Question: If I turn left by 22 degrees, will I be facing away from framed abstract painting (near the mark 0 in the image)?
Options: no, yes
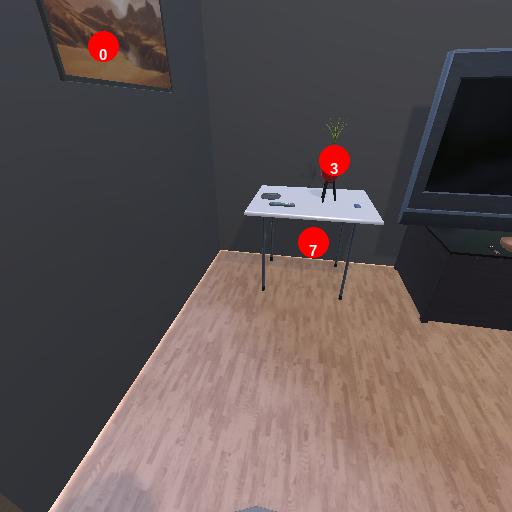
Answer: no